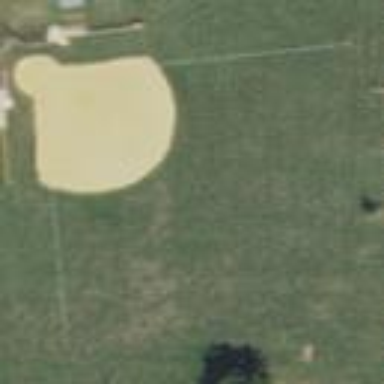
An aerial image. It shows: Baseball pitch for leisure land activities.